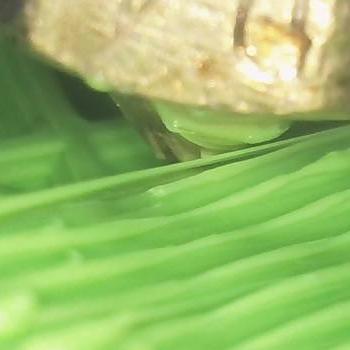
Flow rate: 52%